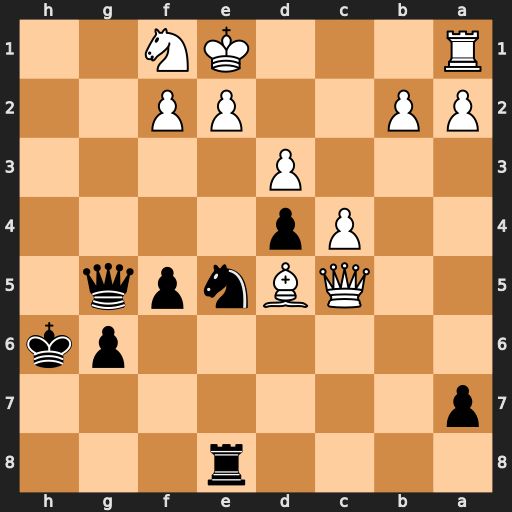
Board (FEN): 4r3/p7/6pk/2QBnpq1/2Pp4/3P4/PP2PP2/R3KN2
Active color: b
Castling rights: Q
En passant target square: -
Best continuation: Nxd3+ Kd1 Nxc5